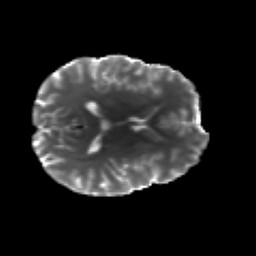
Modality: T2w
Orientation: axial
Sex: male
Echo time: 0.114 s